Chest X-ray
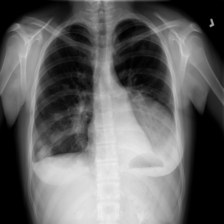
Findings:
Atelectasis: negative
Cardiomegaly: negative
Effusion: negative
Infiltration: negative
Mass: negative
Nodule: negative
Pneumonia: negative
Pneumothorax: negative
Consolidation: negative
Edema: negative
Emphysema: negative
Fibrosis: negative
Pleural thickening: negative
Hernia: negative